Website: walmart
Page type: payment
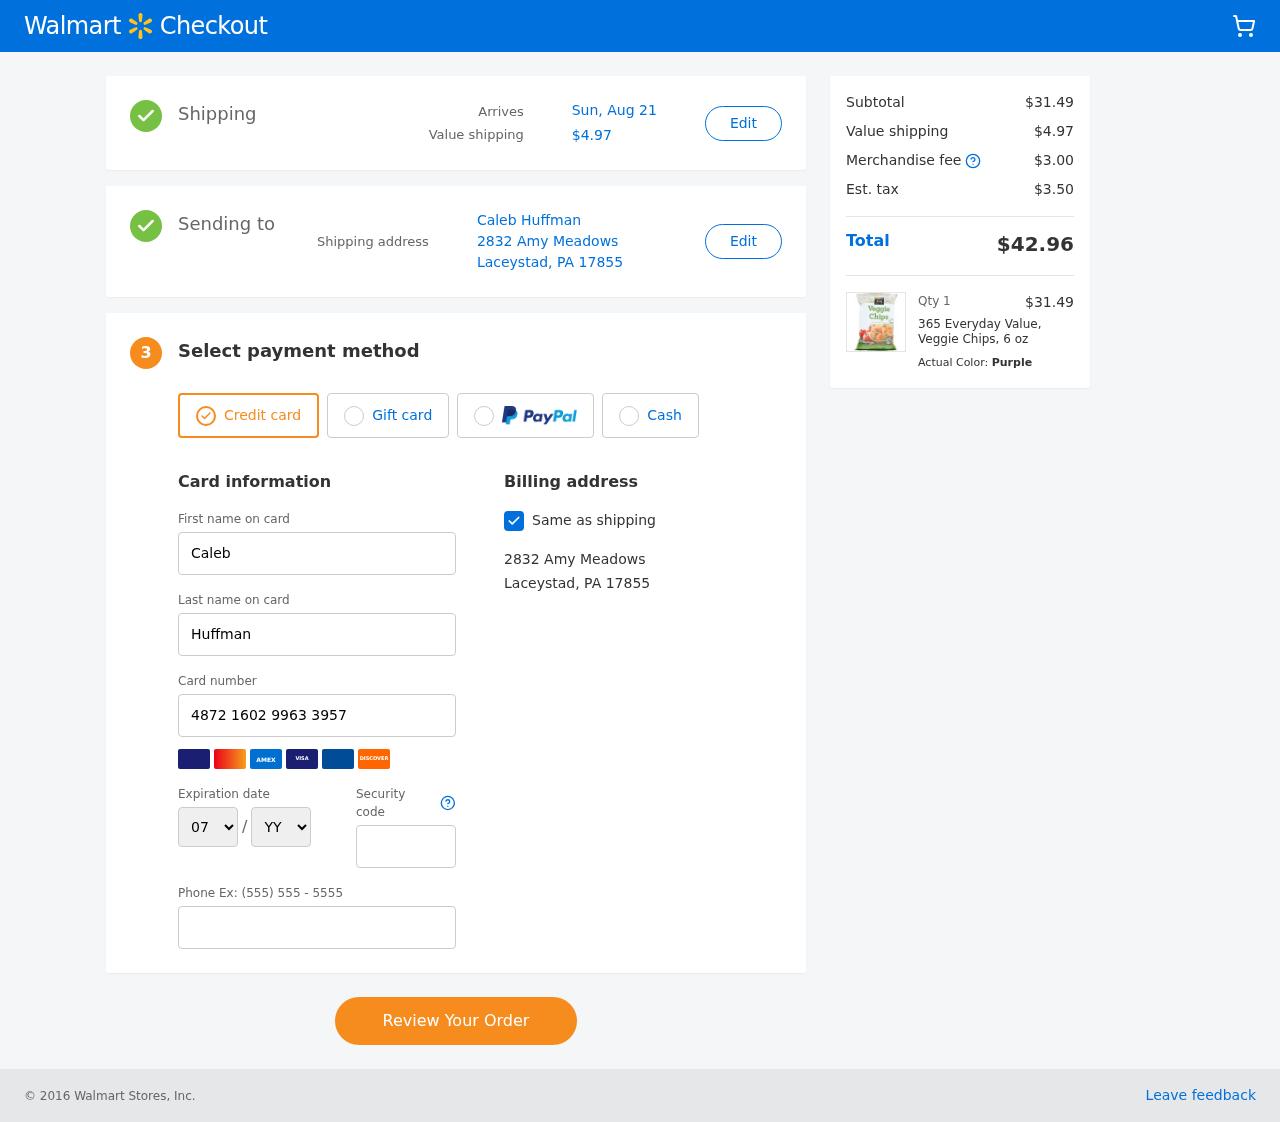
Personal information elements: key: PII_CARD_EXPIRY_MONTH
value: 07
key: PII_CARD_EXPIRY_YEAR
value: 29
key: PII_CITY_STATE_ZIP
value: Laceystad, PA 17855
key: PII_FULLNAME
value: Caleb Huffman
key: PII_STREET
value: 2832 Amy Meadows
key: PII_FIRSTNAME
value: Caleb
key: PII_LASTNAME
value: Huffman
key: PII_CARD_NUMBER
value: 4872 1602 9963 3957
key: PII_CARD_CVV
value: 742
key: PII_PHONE
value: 9096165221
Product elements: key: PRODUCT1_NAME
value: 365 Everyday Value, Veggie Chips, 6 oz
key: PRODUCT1_PRICE
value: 31.49
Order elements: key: ORDER_DELIVERY_DATE
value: Sun, Aug 21
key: ORDER_SHIPPING_COST
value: $4.97
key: ORDER_SUBTOTAL
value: $31.49
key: ORDER_MERCHANDISE_FEE
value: $3.00
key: ORDER_TAX
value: $3.50
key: ORDER_TOTAL
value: $42.96
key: ORDER_NUM_ITEMS
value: Qty 1